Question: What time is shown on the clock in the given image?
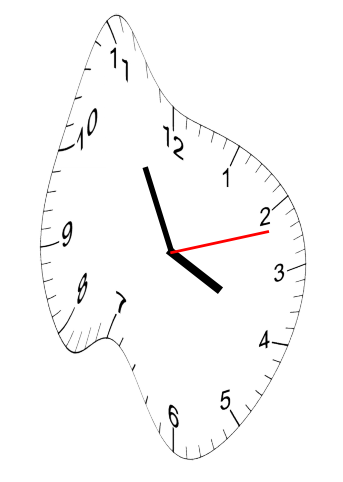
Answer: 03:55:12